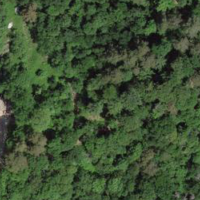
EUNIS habitat code: 41
Species observed at this site:
Lathyrus vernus